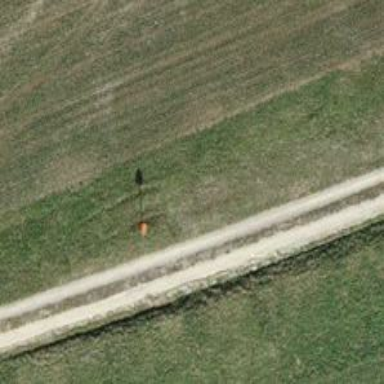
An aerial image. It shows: Aerial marker.